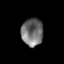
Tissue: prostate
Cell type: T cells
Senescence score: 0.3389
Nuclear area (px): 589
Mean DAPI intensity: 111.885